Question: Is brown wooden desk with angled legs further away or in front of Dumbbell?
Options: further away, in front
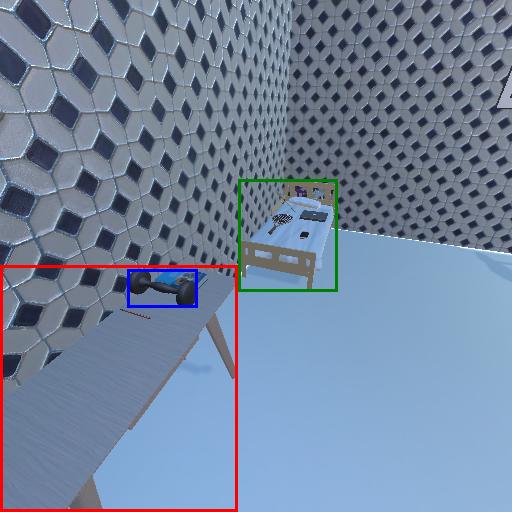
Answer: further away